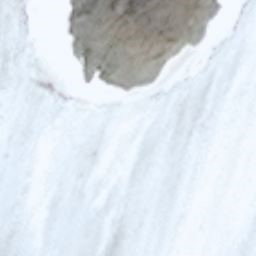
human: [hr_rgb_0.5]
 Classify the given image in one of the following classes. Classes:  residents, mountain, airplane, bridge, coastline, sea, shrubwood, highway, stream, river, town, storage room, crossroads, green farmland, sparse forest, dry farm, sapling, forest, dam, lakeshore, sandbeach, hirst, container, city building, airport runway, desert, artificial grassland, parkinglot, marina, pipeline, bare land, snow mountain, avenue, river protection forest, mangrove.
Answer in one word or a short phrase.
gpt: snow mountain